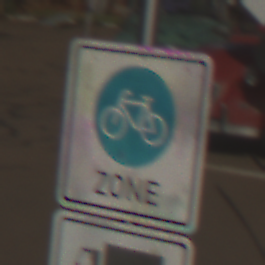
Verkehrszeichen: BeginnFahrradzone
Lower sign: MehrspurigeFahrzeugeFrei3
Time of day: MorningAfternoon
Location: Outdoor (Special)
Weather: PartlyCloudy
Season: NotSpecified
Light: Natural